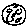
Label: moon